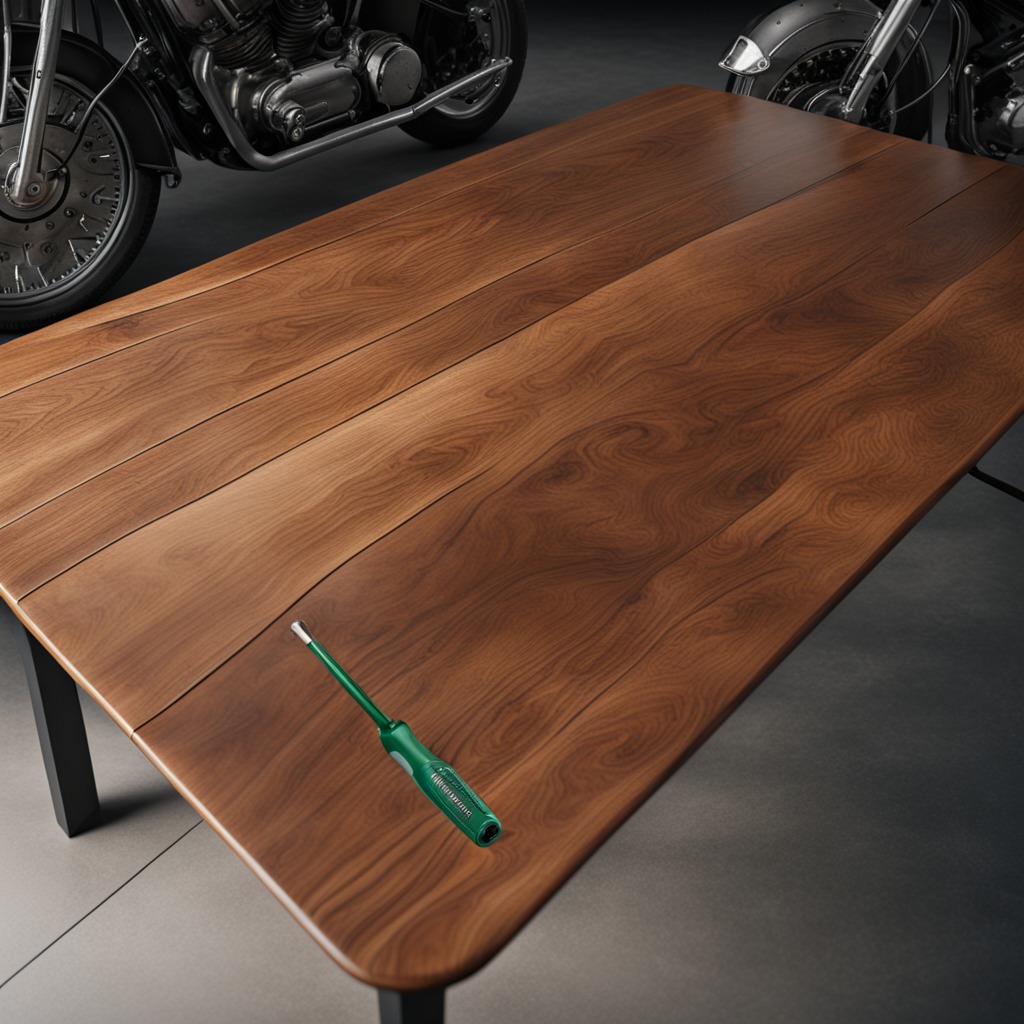
A screwdriver lies on an oil-spilled wooden table in a vintage motorcycle garage.